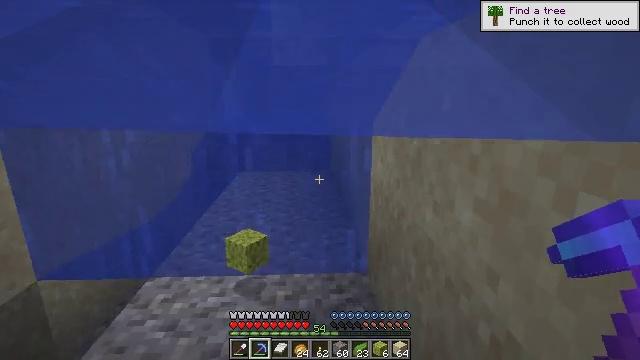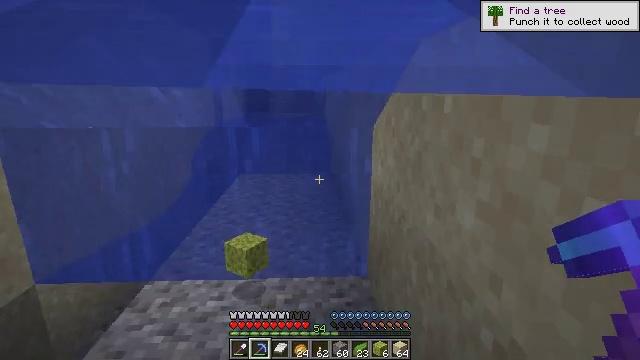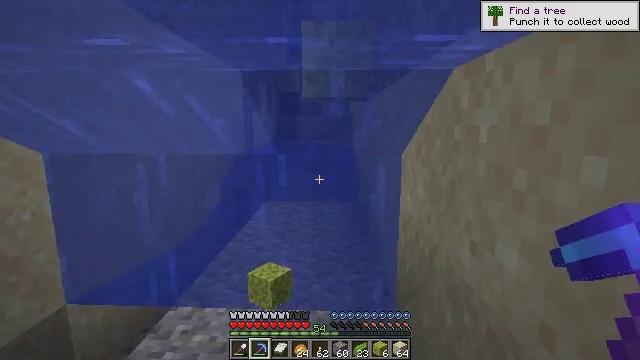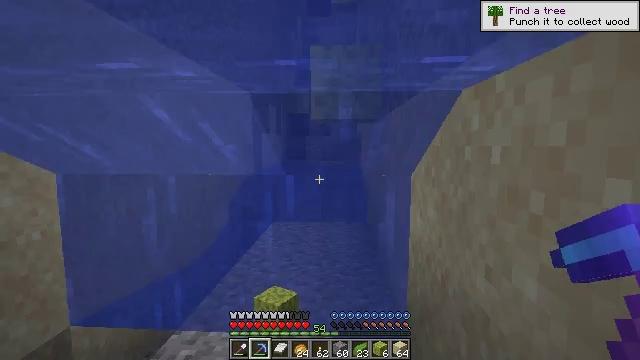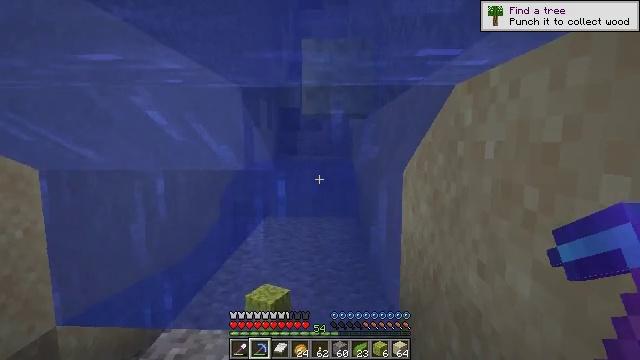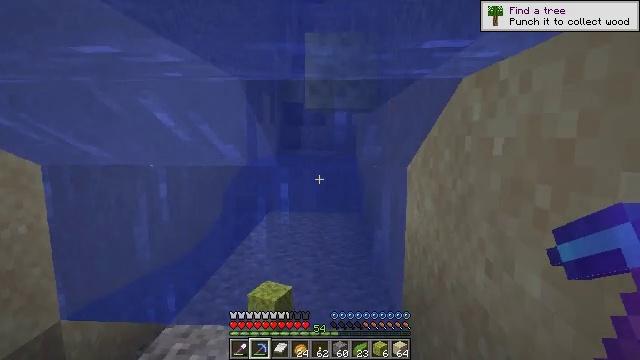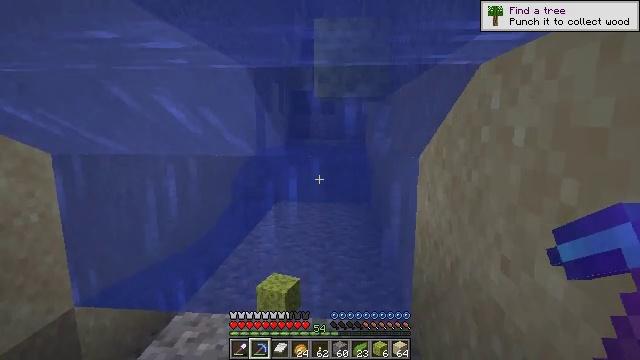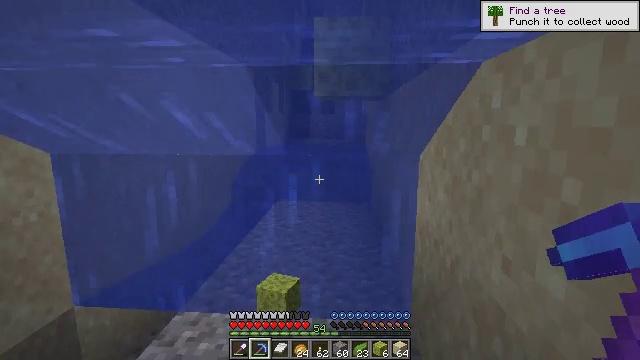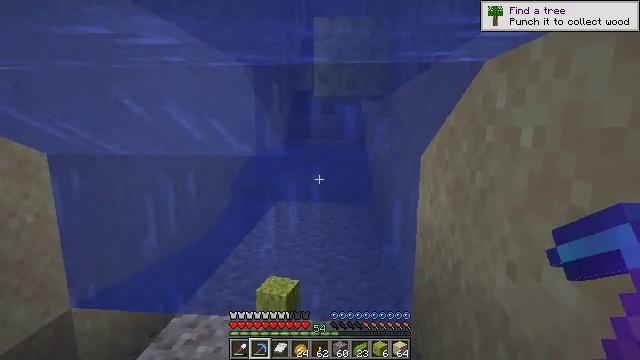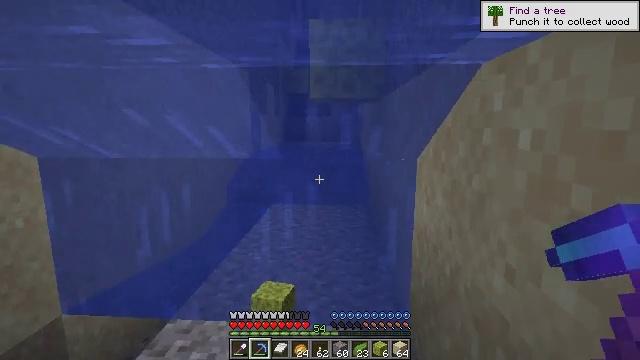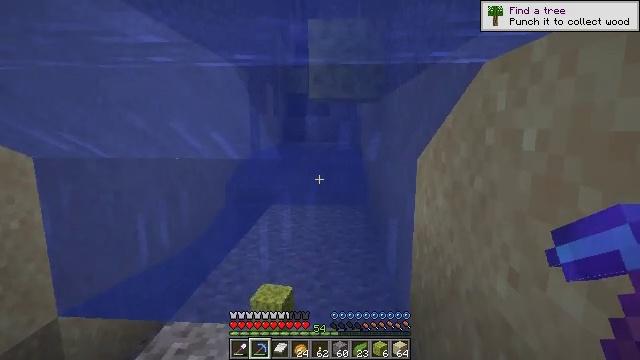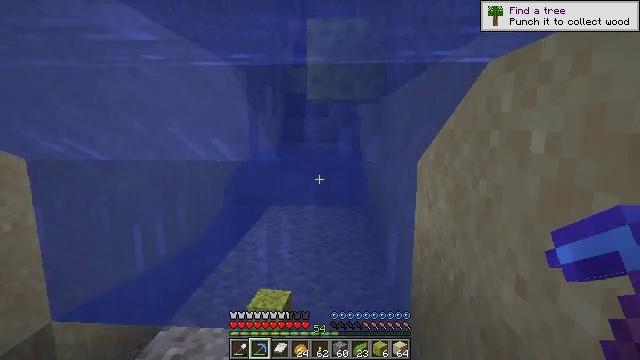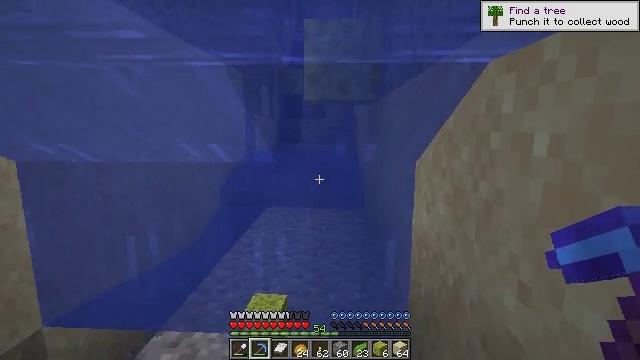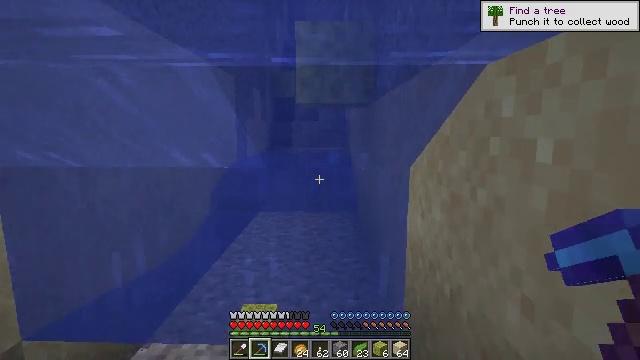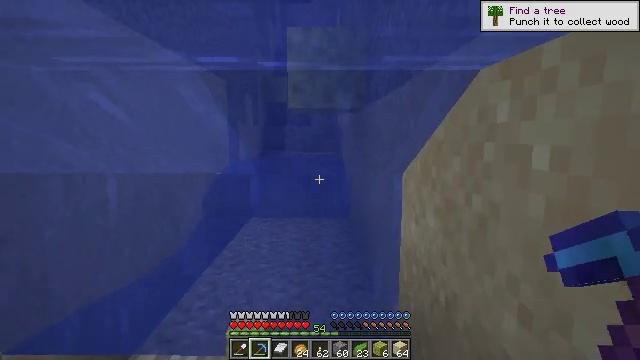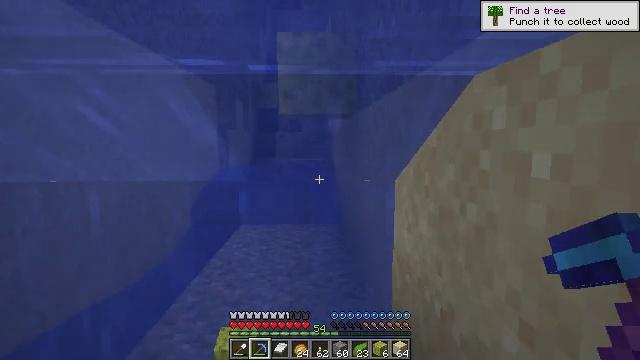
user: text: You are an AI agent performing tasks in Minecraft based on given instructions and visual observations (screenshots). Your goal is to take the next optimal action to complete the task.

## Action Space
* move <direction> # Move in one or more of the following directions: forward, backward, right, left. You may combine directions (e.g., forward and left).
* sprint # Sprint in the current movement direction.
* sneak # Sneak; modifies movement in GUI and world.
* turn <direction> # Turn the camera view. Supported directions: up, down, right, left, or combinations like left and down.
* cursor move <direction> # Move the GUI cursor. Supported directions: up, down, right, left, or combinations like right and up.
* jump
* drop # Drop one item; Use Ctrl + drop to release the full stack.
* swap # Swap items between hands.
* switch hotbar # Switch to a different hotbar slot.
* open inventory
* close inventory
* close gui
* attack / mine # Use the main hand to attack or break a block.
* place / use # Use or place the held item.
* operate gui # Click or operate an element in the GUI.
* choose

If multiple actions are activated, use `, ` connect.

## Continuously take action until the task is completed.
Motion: motion action
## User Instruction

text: Break the wet sponge block.
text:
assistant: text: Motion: move forward
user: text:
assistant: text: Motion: move forward, turn left and up
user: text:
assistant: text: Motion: move forward, turn left and up
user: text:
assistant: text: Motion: move forward, turn right
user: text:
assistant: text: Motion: move forward
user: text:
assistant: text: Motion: move forward, turn left and down
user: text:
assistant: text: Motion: move forward
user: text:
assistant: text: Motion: move forward
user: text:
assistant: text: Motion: move forward
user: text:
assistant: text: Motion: move forward
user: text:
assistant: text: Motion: move forward
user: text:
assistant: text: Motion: move forward
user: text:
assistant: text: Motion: move forward, turn right
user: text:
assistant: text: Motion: move forward, turn right
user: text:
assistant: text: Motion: move forward, turn right and up
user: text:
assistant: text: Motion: move forward, turn right and up
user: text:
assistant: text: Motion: move forward, turn up
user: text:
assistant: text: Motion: move forward, turn up
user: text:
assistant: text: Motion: move forward, turn up
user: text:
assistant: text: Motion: move forward
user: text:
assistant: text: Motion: move forward
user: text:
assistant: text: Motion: move forward
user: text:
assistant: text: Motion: move forward
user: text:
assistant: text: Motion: move forward
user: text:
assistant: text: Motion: move forward, turn up
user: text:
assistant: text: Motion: move forward, turn up
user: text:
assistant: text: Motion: move forward, turn up
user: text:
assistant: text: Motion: move forward
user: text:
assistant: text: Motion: move forward
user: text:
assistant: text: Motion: move forward